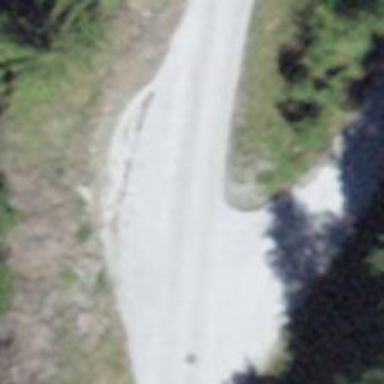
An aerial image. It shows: Passing place on the road.